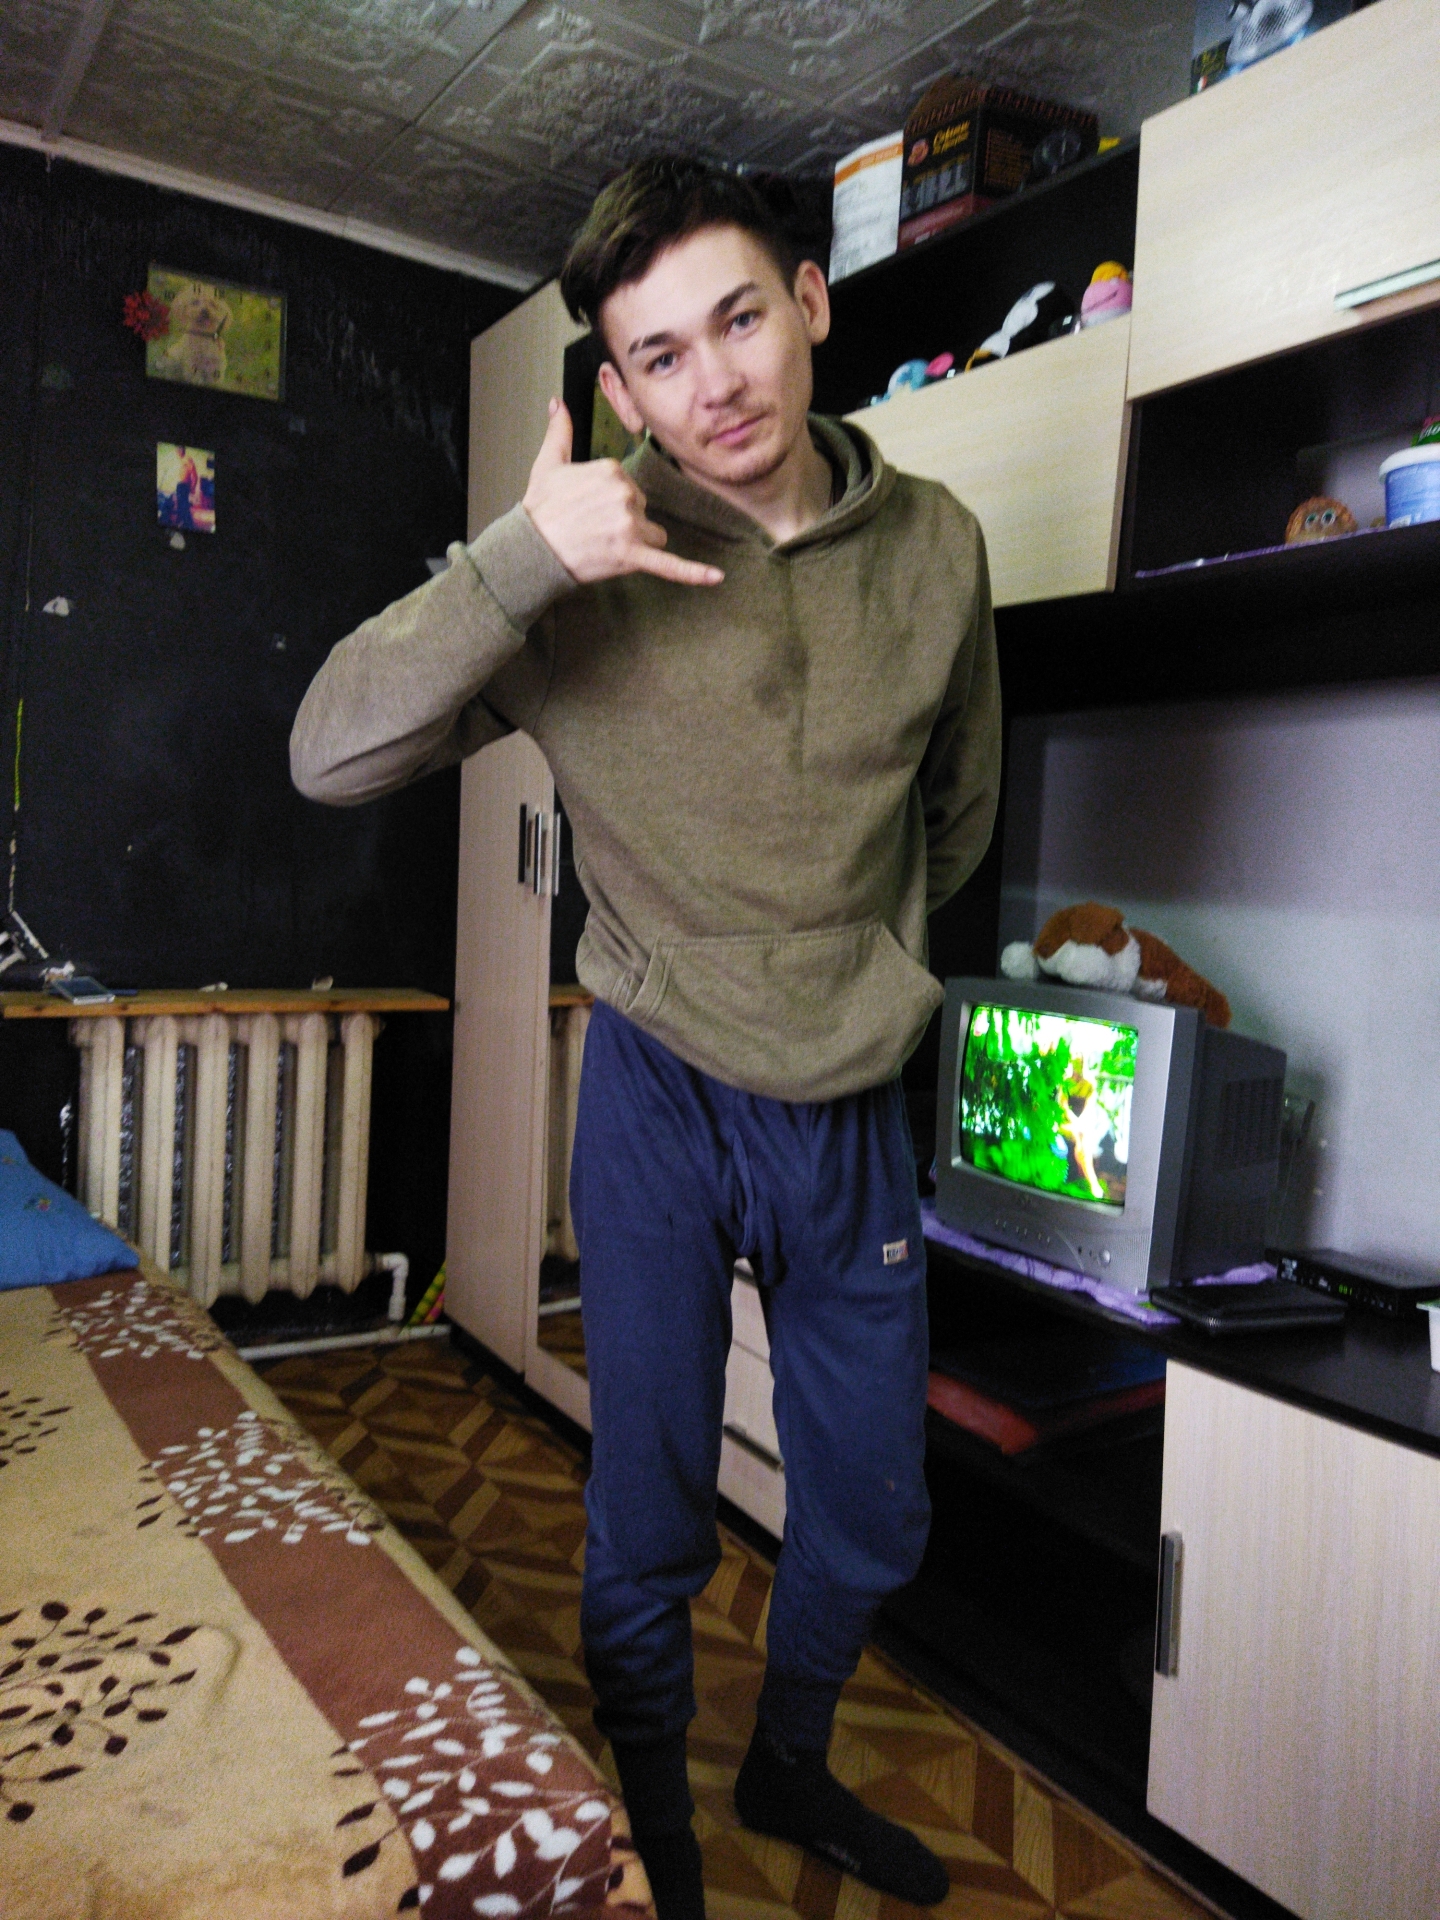
Label: noise